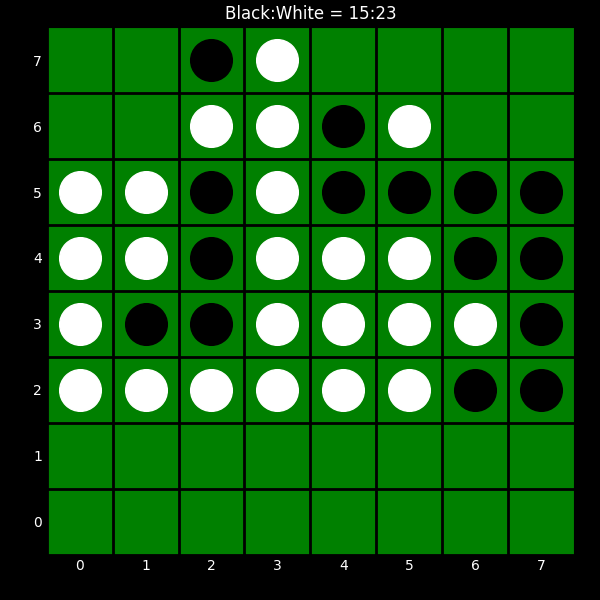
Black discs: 15
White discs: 23